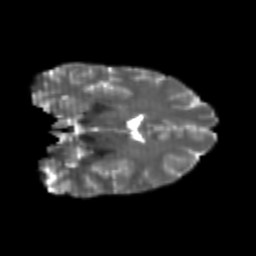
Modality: T2w
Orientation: coronal
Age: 22
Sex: female
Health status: healthy
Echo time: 0.074 s